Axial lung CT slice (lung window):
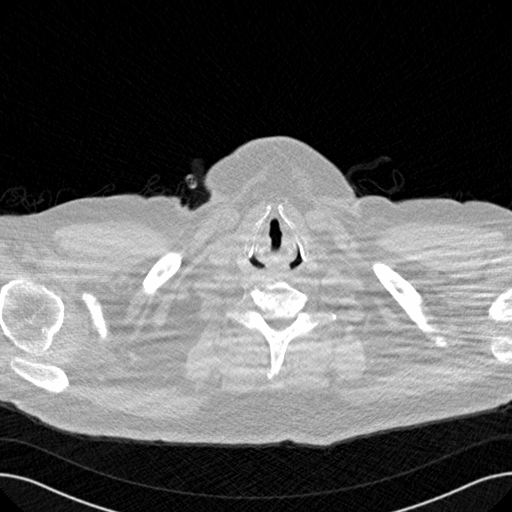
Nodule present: no